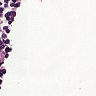
Metastatic tissue present: no